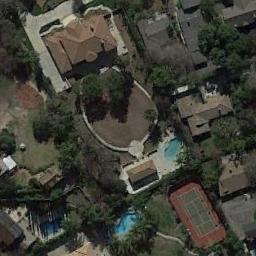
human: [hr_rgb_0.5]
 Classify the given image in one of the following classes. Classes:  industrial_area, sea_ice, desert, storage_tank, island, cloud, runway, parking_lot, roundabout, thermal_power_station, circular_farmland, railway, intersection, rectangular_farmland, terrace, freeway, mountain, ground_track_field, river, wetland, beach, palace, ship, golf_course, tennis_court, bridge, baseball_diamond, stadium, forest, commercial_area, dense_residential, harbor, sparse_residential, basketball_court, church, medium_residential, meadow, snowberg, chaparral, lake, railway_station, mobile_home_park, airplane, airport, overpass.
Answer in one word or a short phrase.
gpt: tennis_court